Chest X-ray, AP view. Patient: 45 years old, sex M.
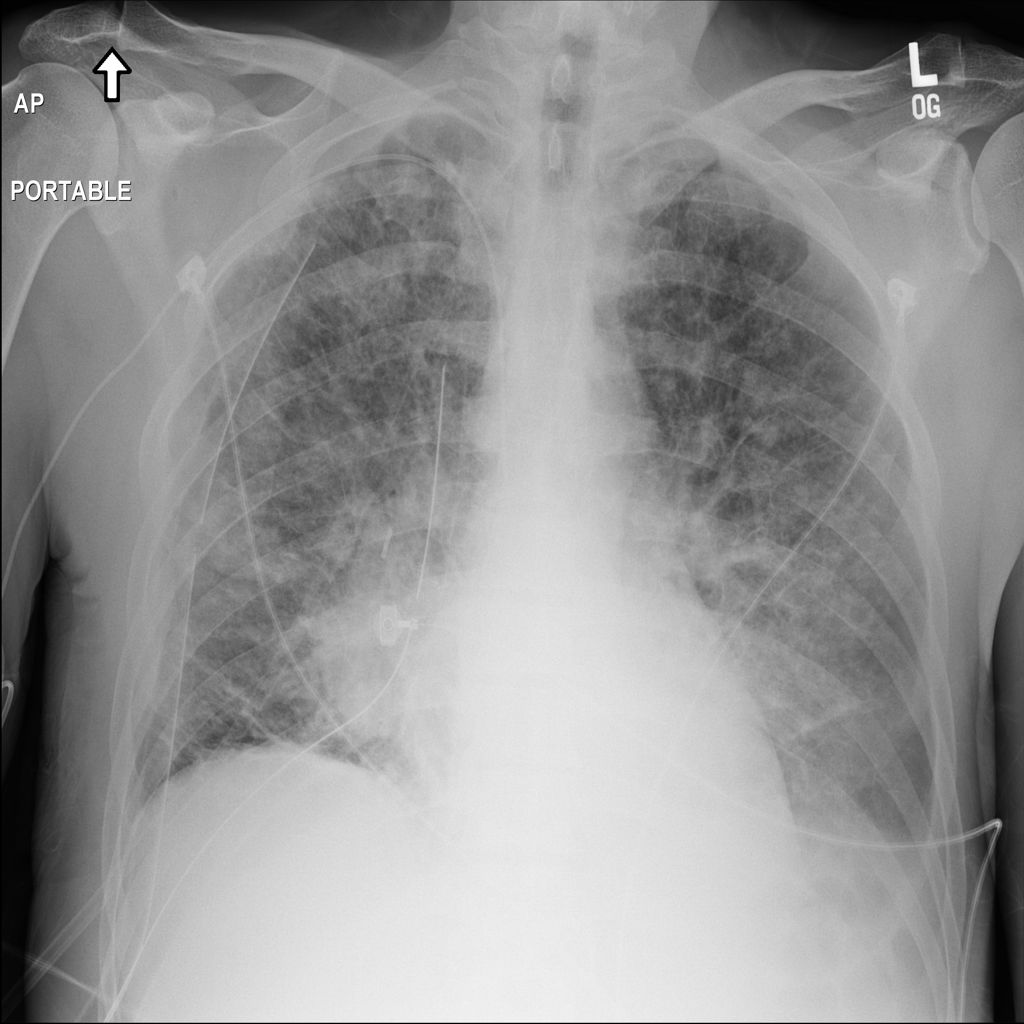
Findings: Infiltration, Mass